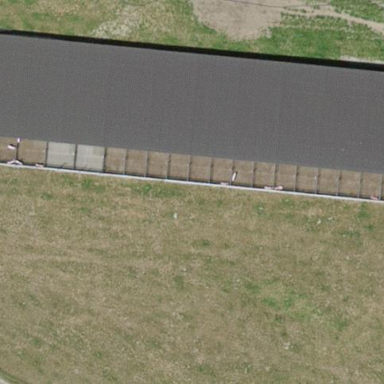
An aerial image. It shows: Sty building.